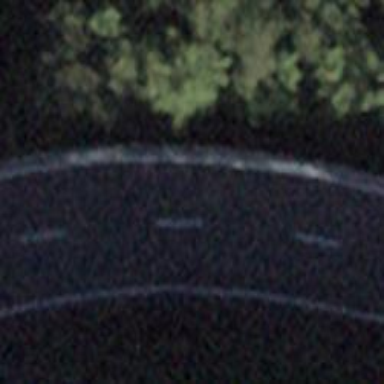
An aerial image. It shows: Tertiary road with asphalt surface.